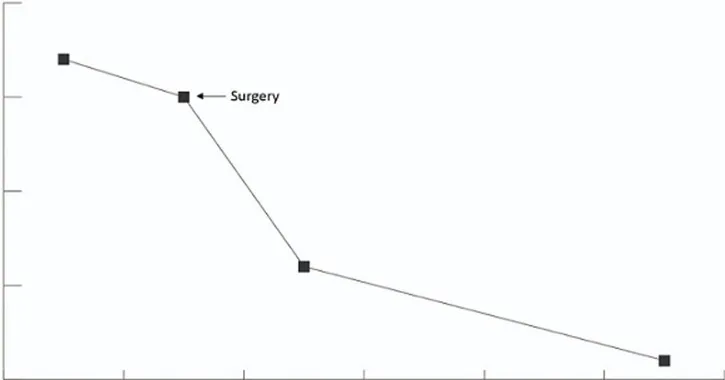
urinary vanillylmandelic acid levels before and after surgery.
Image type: chart (chart)